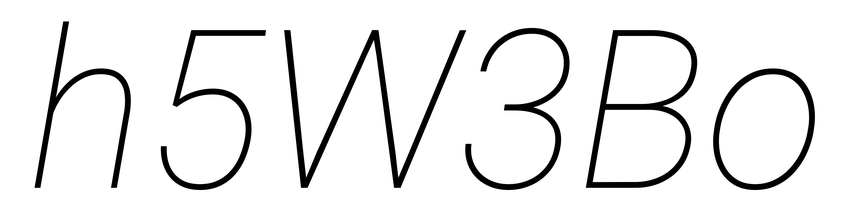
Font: Roboto-Italic_Thin_Italic